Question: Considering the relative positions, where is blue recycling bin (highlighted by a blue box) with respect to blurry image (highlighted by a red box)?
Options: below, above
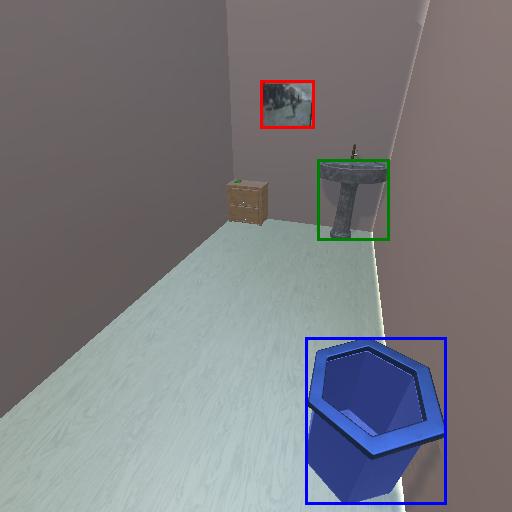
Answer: below